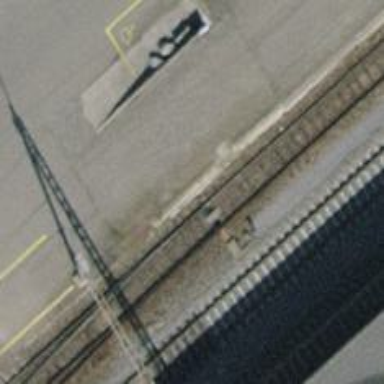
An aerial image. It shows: Railway switch.